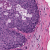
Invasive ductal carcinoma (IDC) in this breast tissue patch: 0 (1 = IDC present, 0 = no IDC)